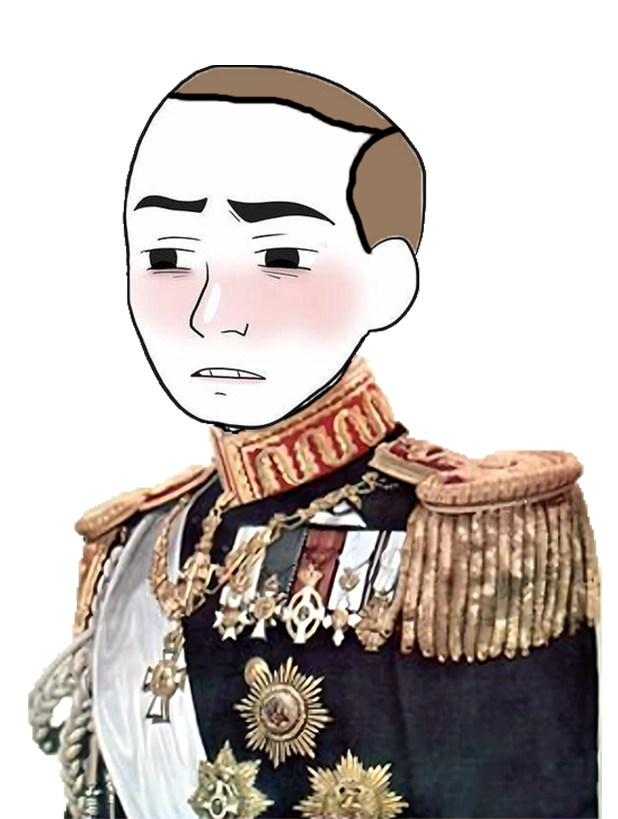
Label: 5_Twinkjak